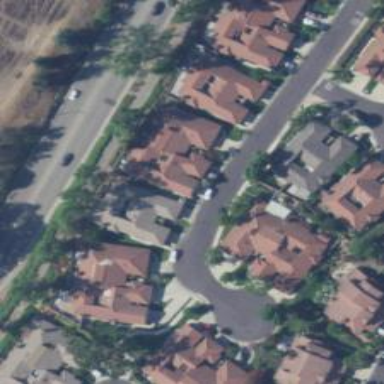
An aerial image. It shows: Residential road.